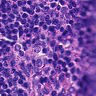
Metastatic tissue present: no